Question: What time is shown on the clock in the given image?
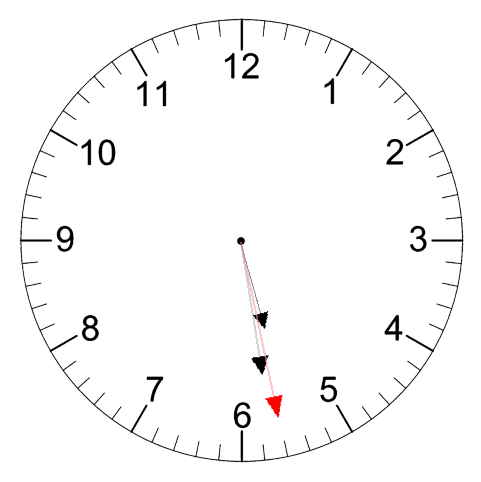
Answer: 05:28:28